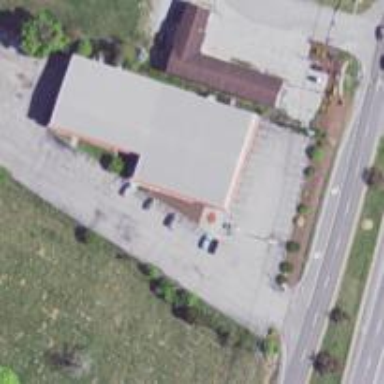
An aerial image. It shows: Retail building.